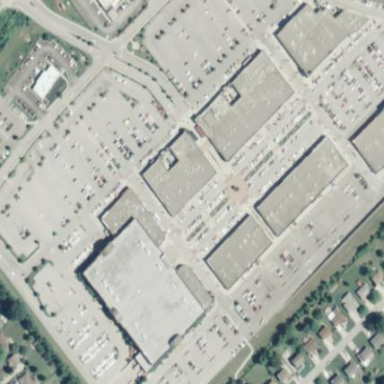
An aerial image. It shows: Retail area.